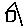
Label: house